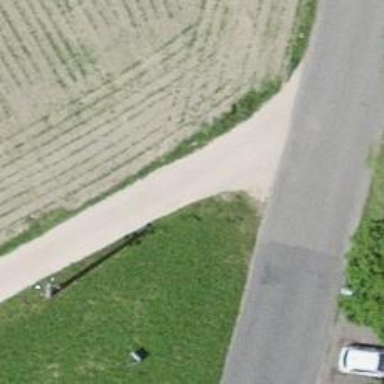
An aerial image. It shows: Track road with grade3 tracktype.